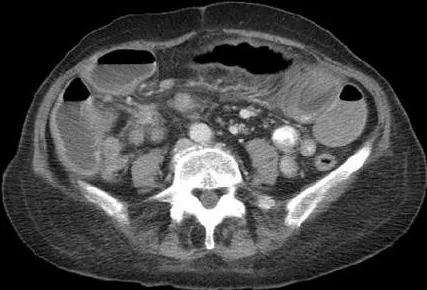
Abdominal CT scan demonstrating dilated loops of bowel, a spiculated lesion in the terminal ileum and mesenteric lymph node enlargement.
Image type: radiology (ct)